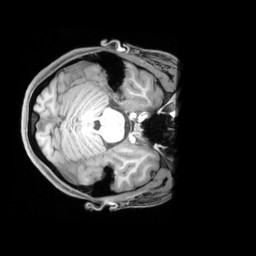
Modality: T1w
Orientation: axial
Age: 23
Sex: female
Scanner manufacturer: siemens
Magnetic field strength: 3 T
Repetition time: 1.97 s
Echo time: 0.00206 s